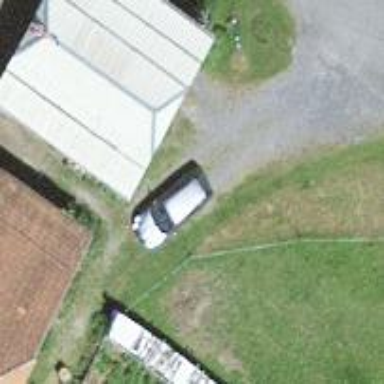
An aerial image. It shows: Garage.